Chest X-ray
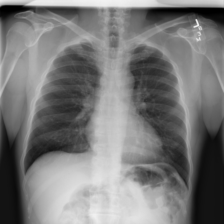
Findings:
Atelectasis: negative
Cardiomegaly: negative
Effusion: negative
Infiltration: negative
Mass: negative
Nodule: negative
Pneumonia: negative
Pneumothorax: negative
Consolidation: negative
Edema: negative
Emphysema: negative
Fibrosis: negative
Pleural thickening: negative
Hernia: negative